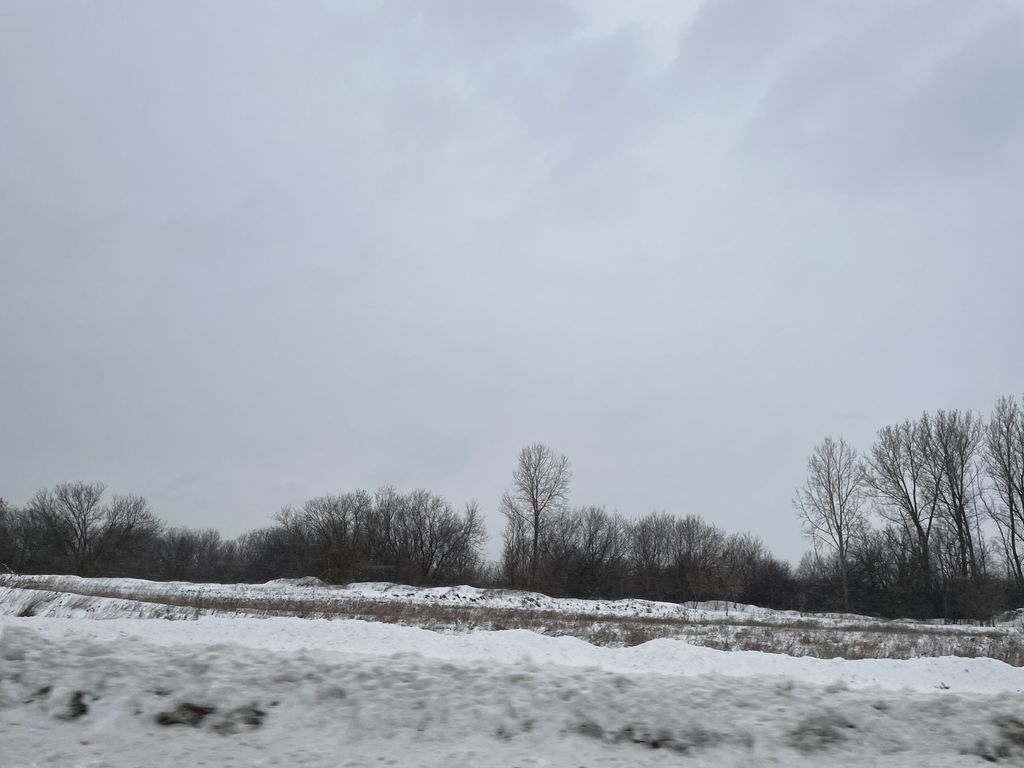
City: kitchener-waterloo